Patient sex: F
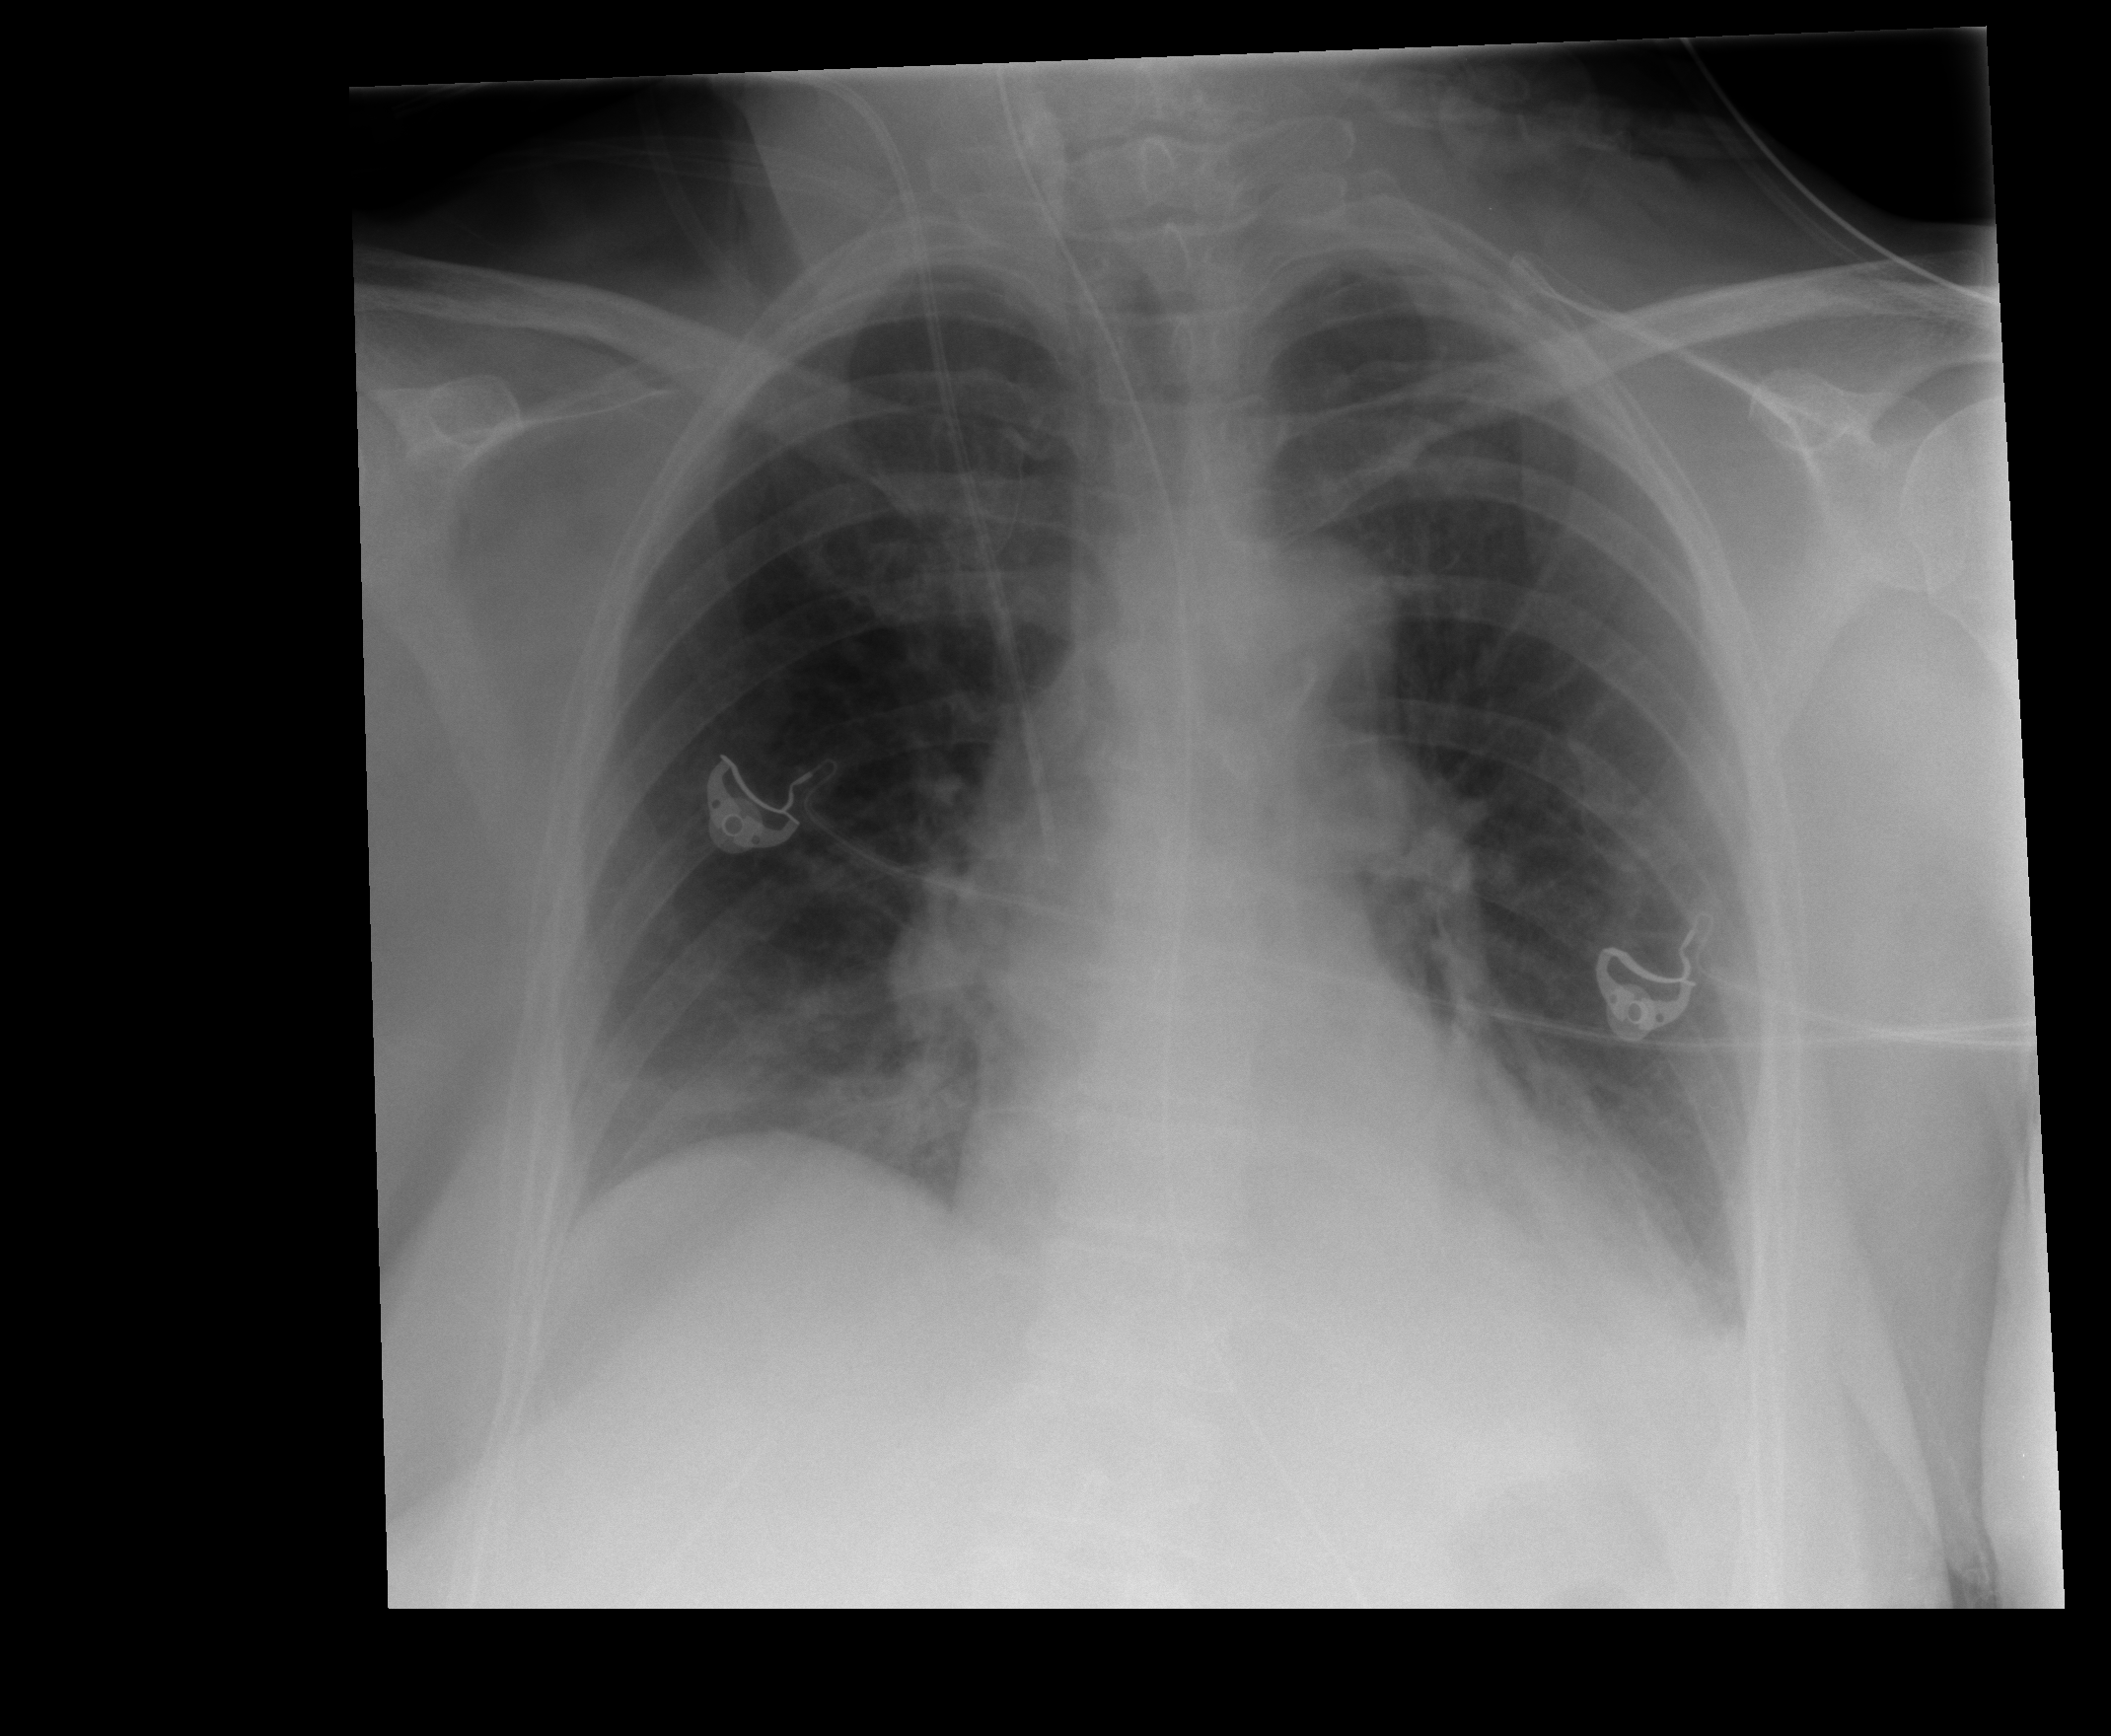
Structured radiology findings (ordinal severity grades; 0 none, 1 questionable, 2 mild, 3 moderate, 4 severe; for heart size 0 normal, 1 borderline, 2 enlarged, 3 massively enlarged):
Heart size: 0
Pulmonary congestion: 0
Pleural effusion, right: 0
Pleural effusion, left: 1
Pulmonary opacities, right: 0
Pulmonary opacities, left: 0
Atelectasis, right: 2
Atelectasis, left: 2